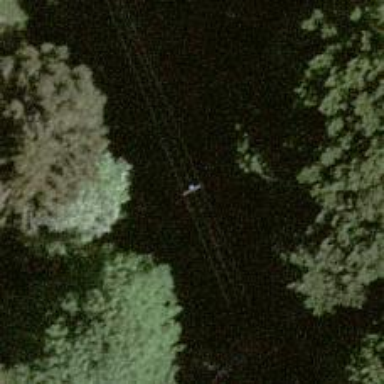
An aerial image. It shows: Power pole.